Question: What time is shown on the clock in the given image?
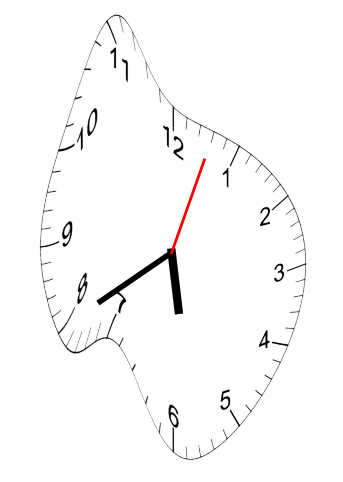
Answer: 05:40:03